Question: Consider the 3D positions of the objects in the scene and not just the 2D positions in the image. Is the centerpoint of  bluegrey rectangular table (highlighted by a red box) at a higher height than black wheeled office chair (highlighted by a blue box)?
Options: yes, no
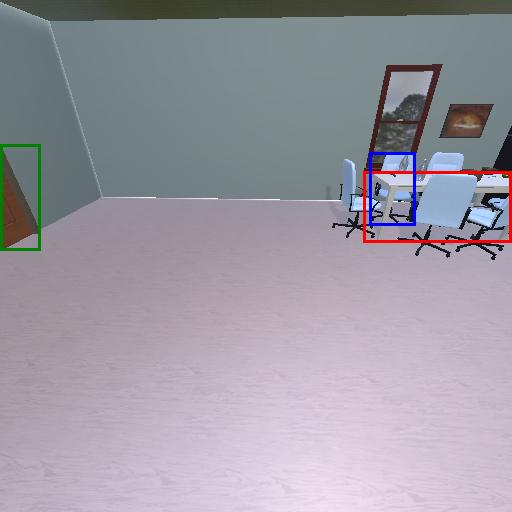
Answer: yes